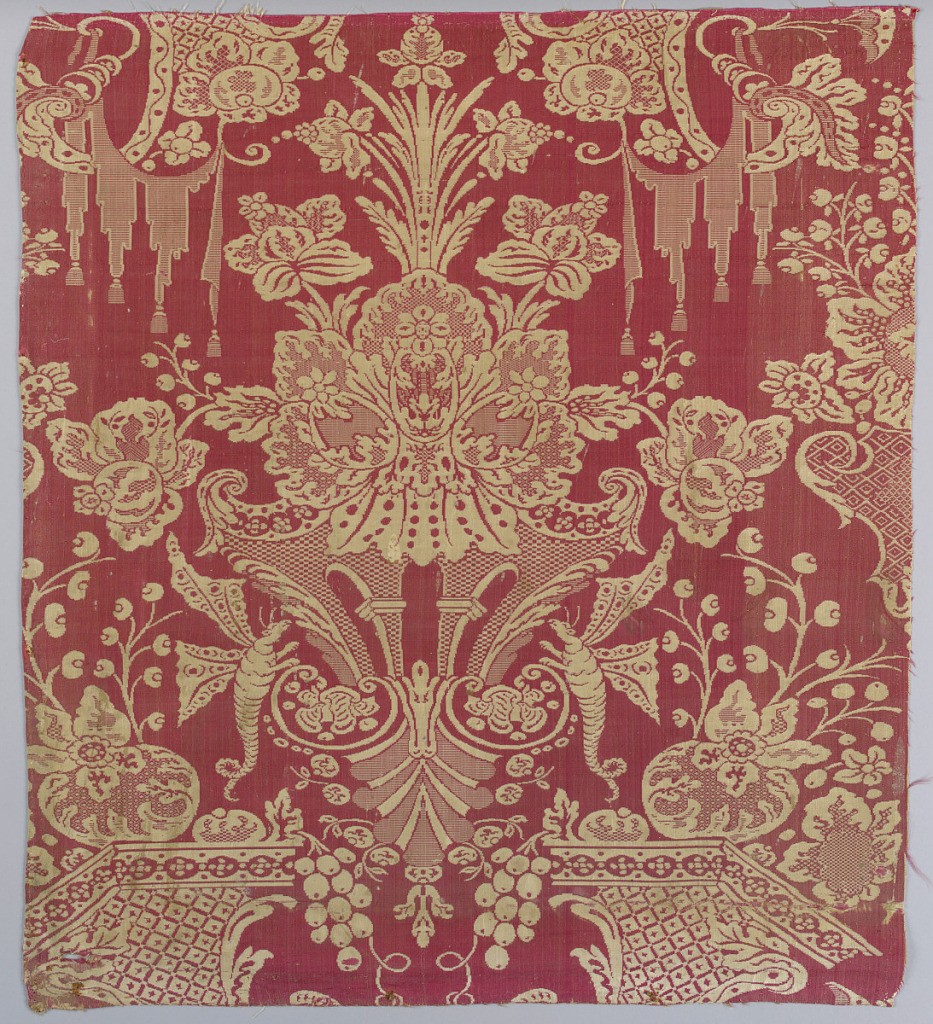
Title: Fragment
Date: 18th century
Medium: silk Technique: woven
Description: Grotesque style symmetrical design of winged worms, plant forms and architecterual details in red and cream.